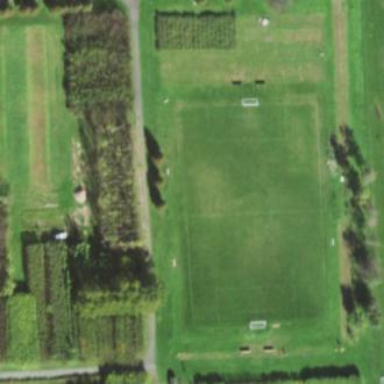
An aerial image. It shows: Soccer pitch designated for leisure and sports activities.